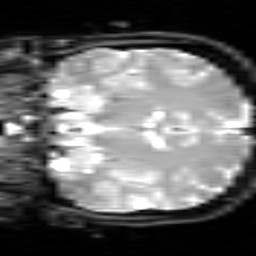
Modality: inplaneT2
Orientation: coronal
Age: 26
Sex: female